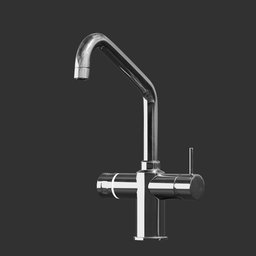
Label: appliances